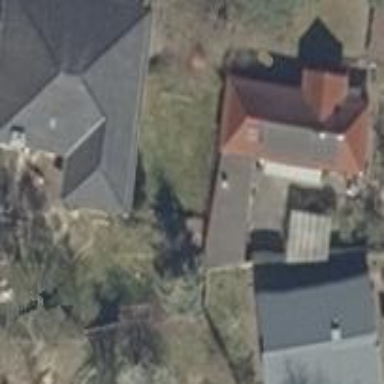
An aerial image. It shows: House with hipped roof.